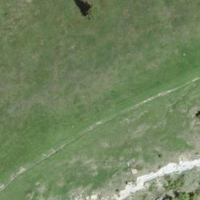
EUNIS habitat code: 41
Species observed at this site:
Trifolium pratense
Bistorta officinalis